Aerial crown-view tile of a tropical tree (Barro Colorado Island, Panama), acquired 20240813:
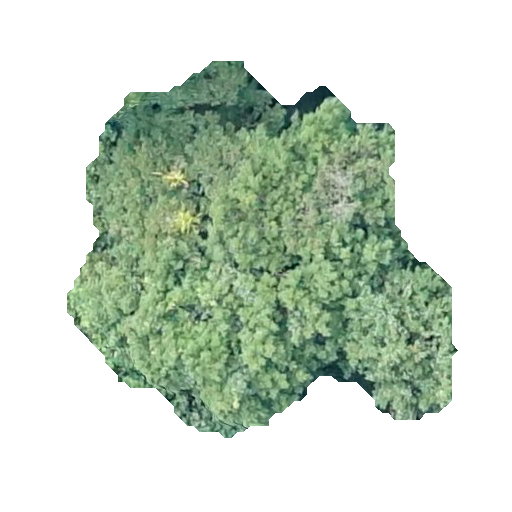
Species: Ocotea leptobotra
GBIF accepted scientific name: Ocotea leptobotra
Crown area: 153.316 m²